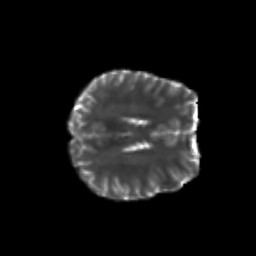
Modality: T2w
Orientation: axial
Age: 28
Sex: female
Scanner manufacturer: siemens
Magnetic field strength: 3 T
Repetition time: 3.5 s
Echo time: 0.104 s